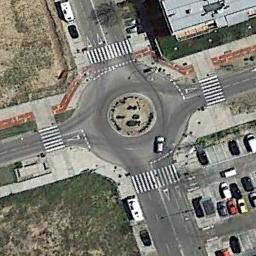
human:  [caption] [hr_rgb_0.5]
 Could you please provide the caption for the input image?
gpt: The roundabout is on the bare land next to parking lot and buildings .

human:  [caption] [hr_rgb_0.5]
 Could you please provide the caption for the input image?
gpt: There are many cars near the roundabout .

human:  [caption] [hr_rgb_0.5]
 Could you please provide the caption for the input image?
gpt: There are several vehicles on the road at the roundabout, A building and a large lawn around the roundabout, And many cars parked in the open space near the roundabout .

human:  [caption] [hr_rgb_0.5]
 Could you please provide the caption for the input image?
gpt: The roundabout with four exits and entrances is next to a parking lot .

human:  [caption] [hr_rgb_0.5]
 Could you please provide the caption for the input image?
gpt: There are some cars on the parking lot beside the roundabout .